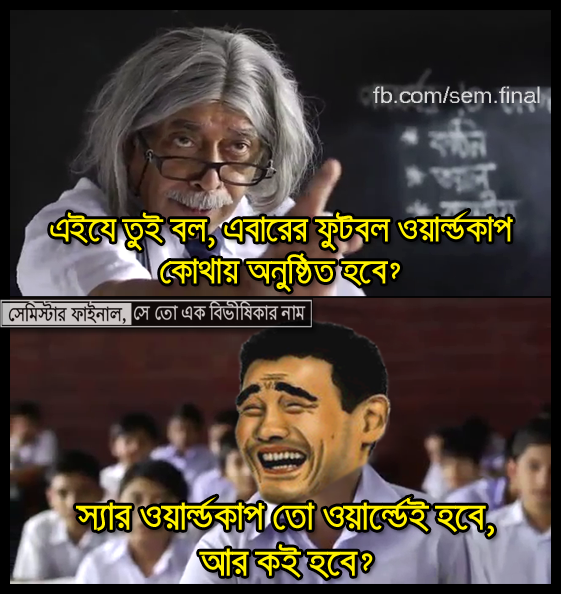
Caption: এইযে তুই বল, এবারের ফুটবল ওয়ার্ল্ডকাপ কোথায় অনুষ্ঠিত হবে? স্যার ওয়ার্ল্ডকাপ তো ওয়ার্ল্ডেই হবে, আর কই হবে?
Label: non-hate